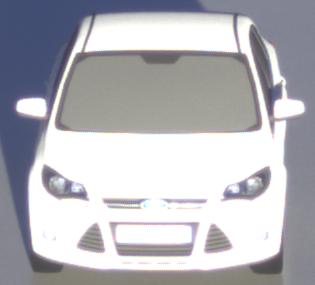
Make: Ford
Model: Focus 1.6 Ti-VCT
Detailed model: Focus (III)
Model produced from: 2011/09
Model produced until: 2014/09
Doors: 5
Color: white
Road condition: wet road
Daytime: sunrise or sunset
Contrast: low contrast